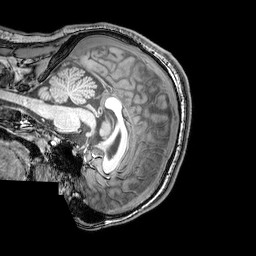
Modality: T1w
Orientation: sagittal
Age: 25
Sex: male
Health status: healthy
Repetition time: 0.081 s
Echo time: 0.037 s